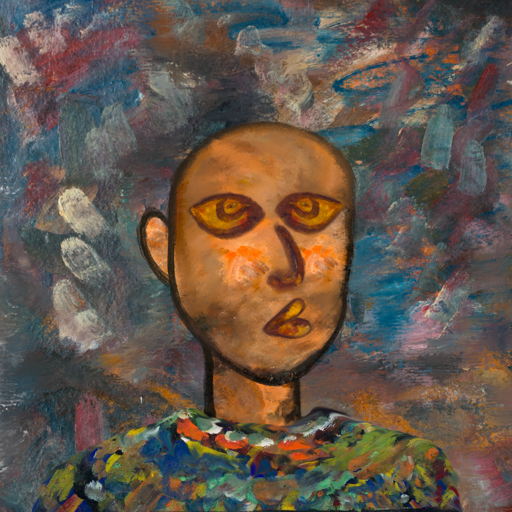
Background: Boggyland, Head And Neck Side: Gypsy_Queen, Face Side: Comrade, Bust: An_Impression, Hair Side: Blank, Head Accessory: Blank, Second Necklace: Blank, Necklace: Blank, Baby: Blank